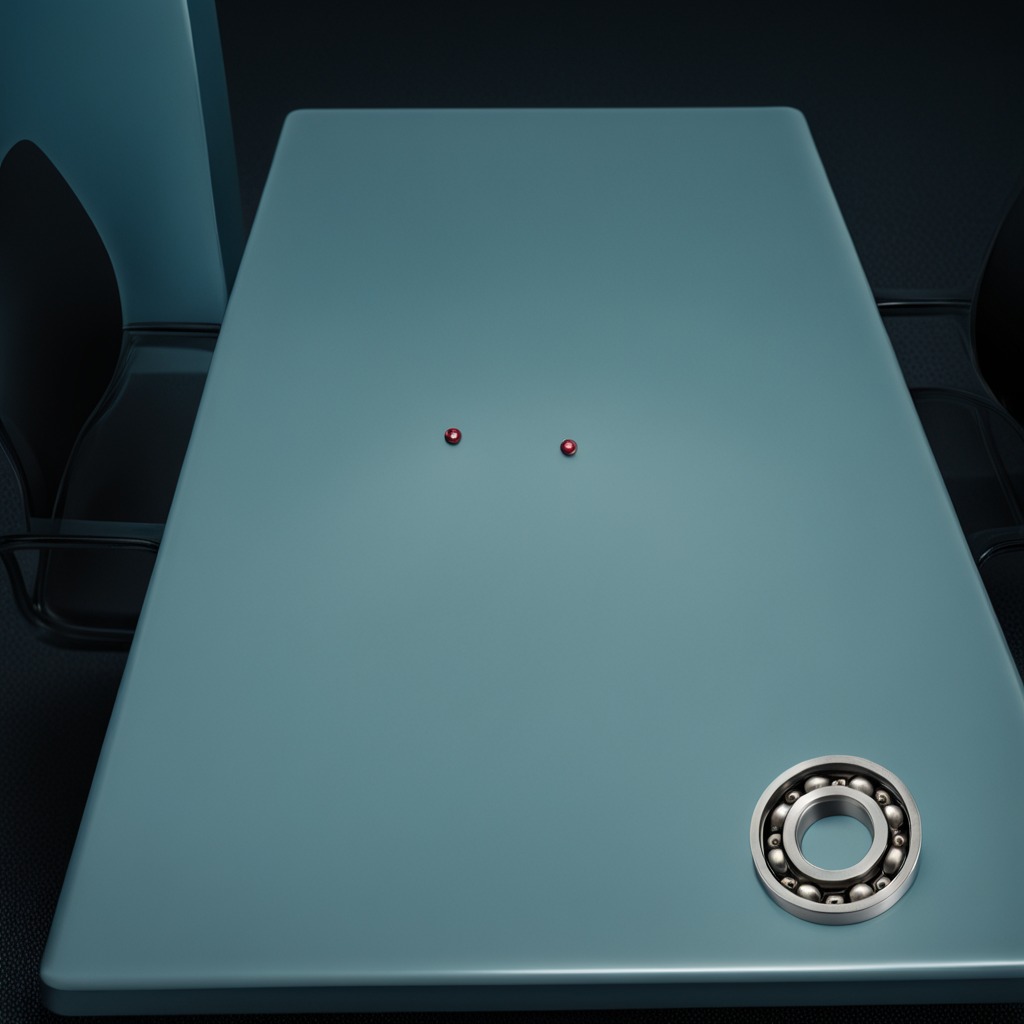
A metal ball bearing is lying on the table in the railway signal maintenance room.